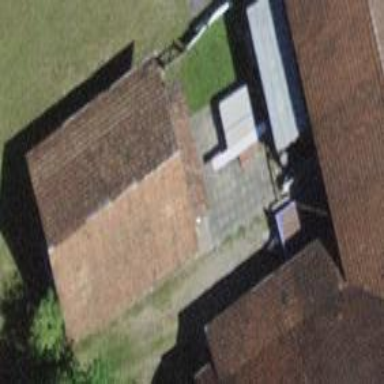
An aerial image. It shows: Barn.